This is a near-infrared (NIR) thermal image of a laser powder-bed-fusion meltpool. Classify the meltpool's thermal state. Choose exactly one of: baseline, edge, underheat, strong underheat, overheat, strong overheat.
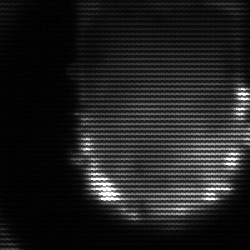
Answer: baseline